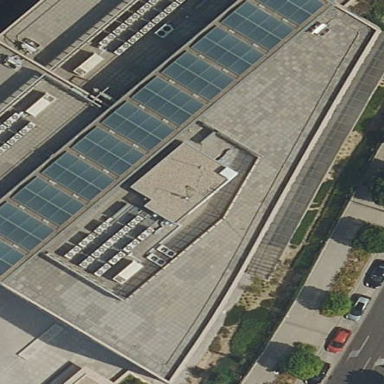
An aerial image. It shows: Office building with flat roof.